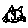
Label: cat